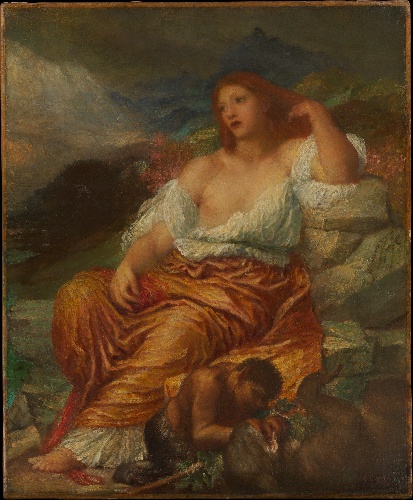
Title: Ariadne
Artist: George Frederic Watts
Artist bio: British, London 1817–1904 London
Date: 1894
Object type: Painting
Classification: Paintings
Medium: Oil on canvas
Dimensions: 24 x 20 in. (61 x 50.8 cm)
Department: European Paintings
Credit line: Rogers Fund, 1905
Accession year: 1905
Repository: Metropolitan Museum of Art, New York, NY
Tags: Animals|Ariadne|Satyrs|Panthers